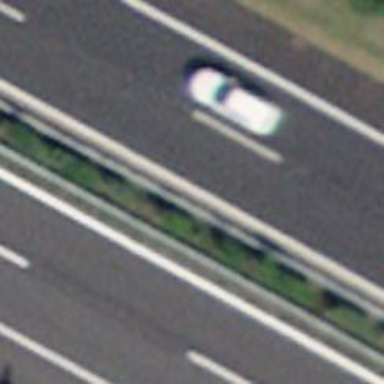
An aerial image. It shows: Asphalt bridge over motorway.